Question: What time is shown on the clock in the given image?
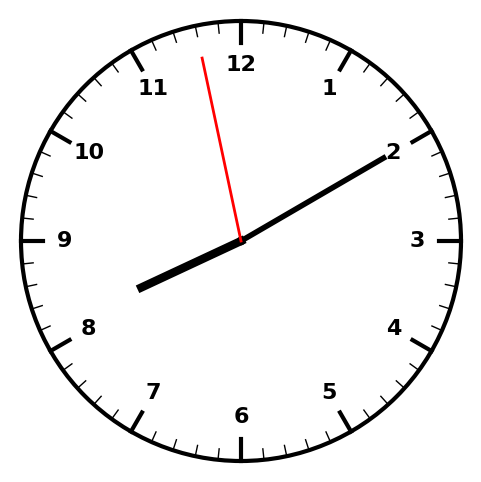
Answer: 08:09:58